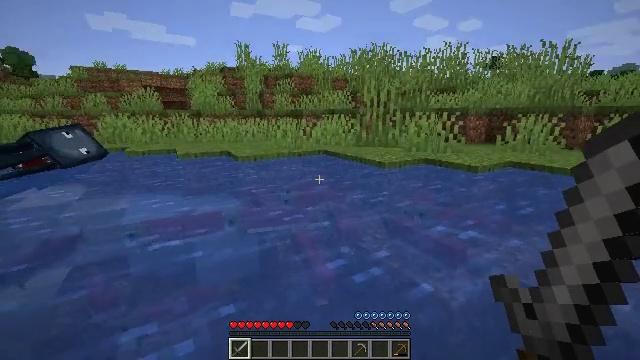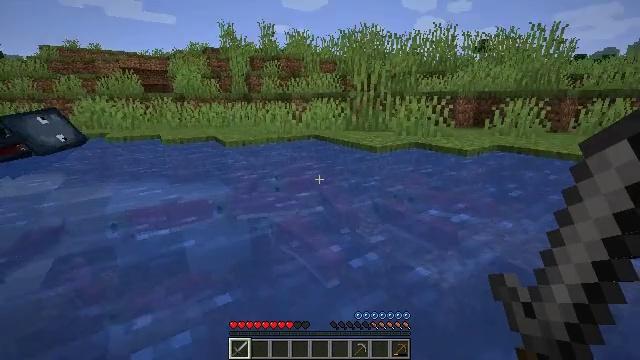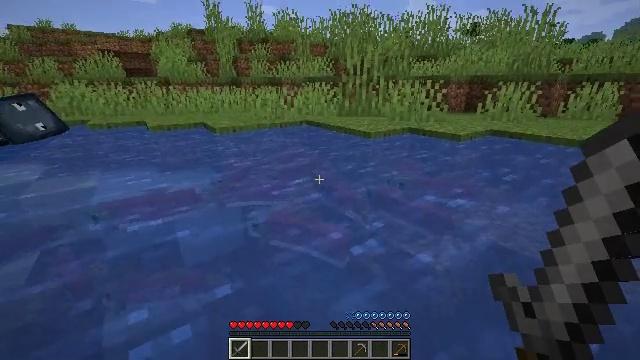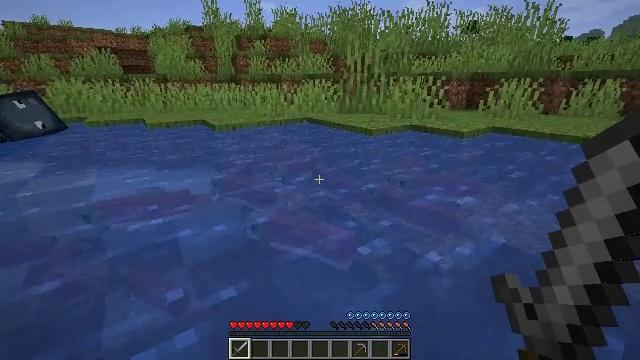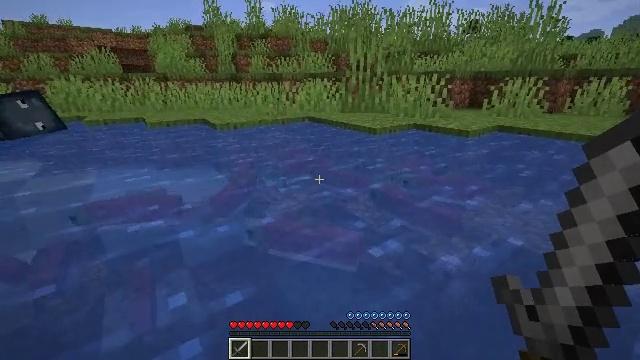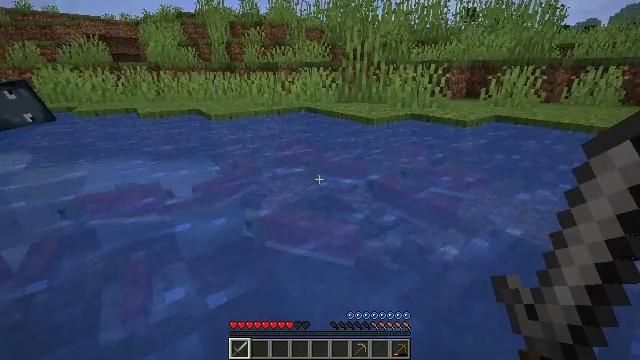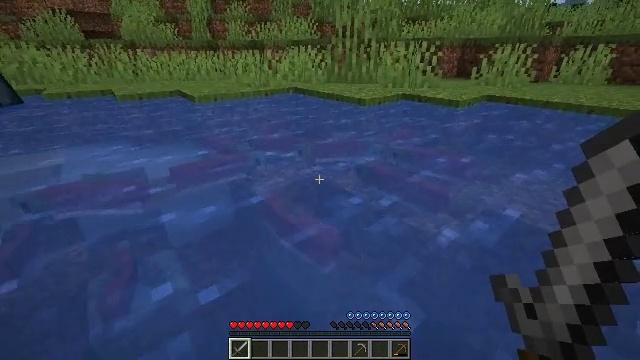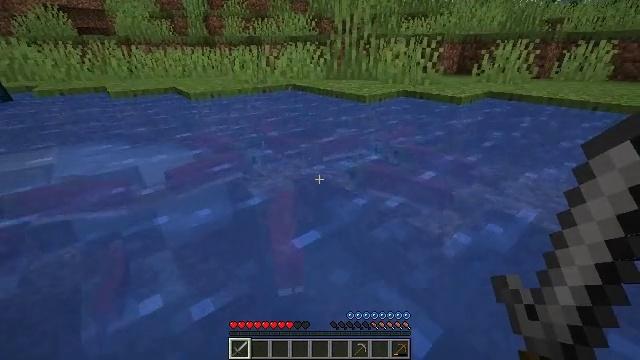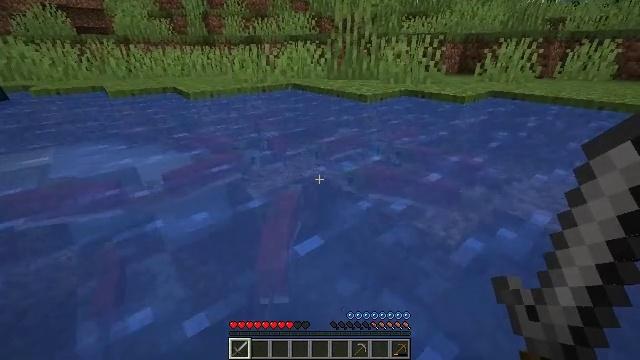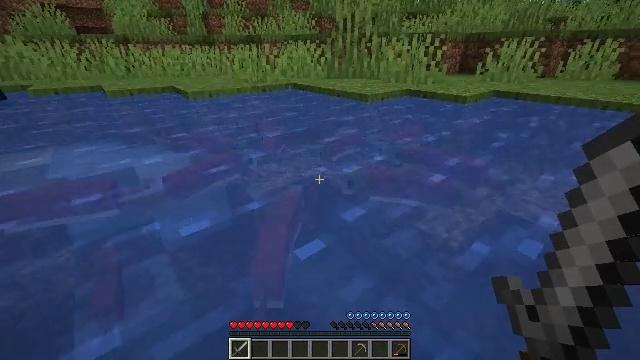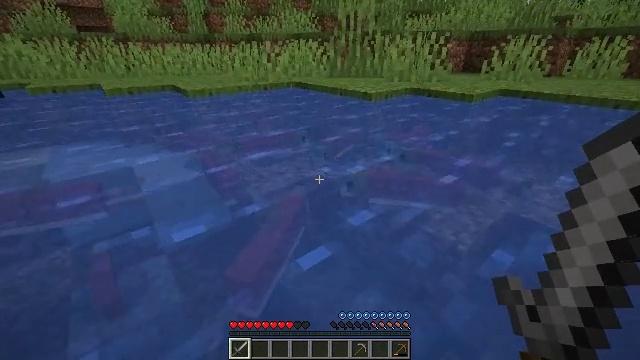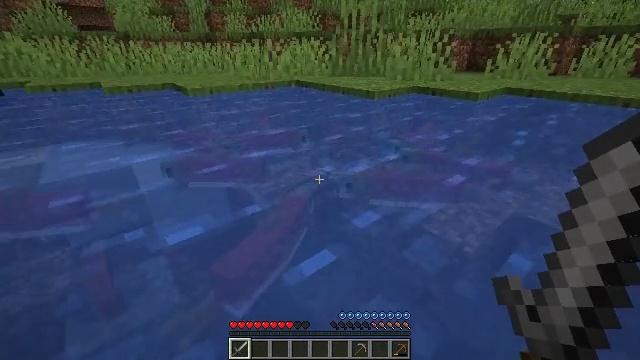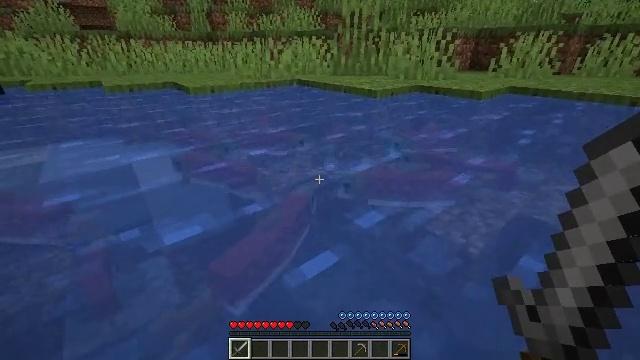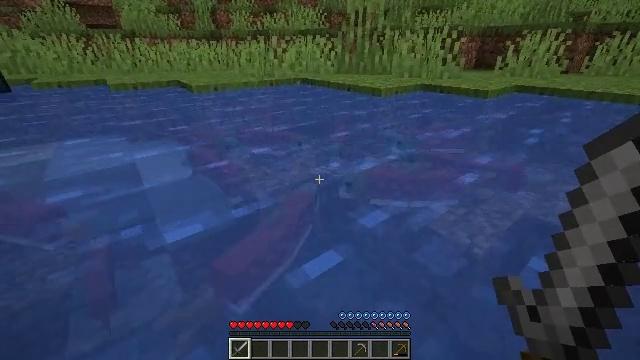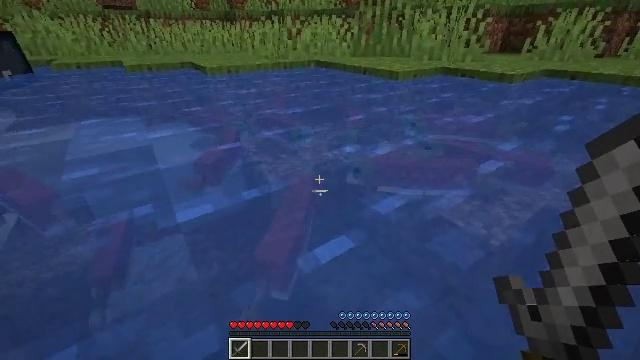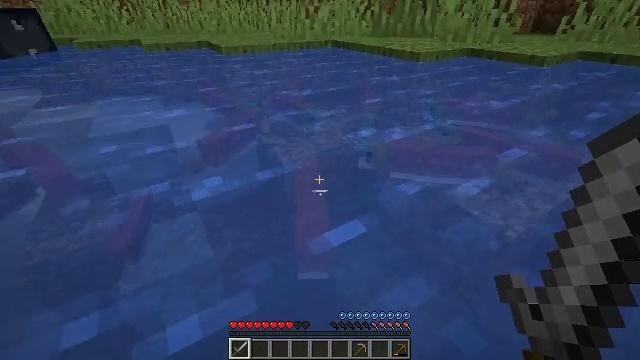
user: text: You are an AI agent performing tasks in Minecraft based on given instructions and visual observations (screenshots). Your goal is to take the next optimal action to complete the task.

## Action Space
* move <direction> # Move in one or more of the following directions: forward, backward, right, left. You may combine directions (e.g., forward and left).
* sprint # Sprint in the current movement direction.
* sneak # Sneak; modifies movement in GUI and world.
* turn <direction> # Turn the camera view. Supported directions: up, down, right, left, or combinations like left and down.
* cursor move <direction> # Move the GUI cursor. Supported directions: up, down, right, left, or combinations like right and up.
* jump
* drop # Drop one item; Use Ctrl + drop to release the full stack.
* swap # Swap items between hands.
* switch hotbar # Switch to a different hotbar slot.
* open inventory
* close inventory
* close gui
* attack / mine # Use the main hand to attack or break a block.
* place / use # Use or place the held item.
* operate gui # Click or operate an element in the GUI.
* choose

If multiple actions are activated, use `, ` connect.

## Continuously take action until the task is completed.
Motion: motion action
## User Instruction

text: Kill the salmon.
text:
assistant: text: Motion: turn right and down
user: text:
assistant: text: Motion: turn right and down
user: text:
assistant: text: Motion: no_op
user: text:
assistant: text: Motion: move forward
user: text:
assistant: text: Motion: move forward, turn down
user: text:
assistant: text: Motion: move forward, turn right and down
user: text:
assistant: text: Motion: move forward
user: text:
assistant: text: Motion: move forward
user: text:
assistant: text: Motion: no_op
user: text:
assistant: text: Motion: no_op
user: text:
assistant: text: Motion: no_op
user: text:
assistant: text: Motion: no_op
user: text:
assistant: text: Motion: no_op
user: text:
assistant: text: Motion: turn left and down
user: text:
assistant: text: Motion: turn left and down
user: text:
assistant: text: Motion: turn left and down, attack / mine
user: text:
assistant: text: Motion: turn down, attack / mine
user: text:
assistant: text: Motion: attack / mine
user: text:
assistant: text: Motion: attack / mine
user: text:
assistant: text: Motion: no_op
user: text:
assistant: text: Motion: no_op
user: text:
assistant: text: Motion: turn up
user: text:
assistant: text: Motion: turn up
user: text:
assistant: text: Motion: turn up
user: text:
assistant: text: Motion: turn right and up
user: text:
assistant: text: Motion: move forward, turn right and up
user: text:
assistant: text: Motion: move forward, turn right and up
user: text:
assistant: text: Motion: move forward, turn right and up
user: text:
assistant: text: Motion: move forward, turn up
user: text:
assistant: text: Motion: move forward, turn up